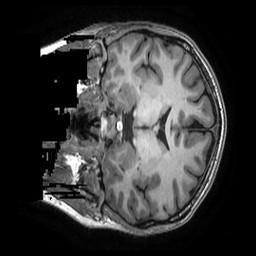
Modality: T1w
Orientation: coronal
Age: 33
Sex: female
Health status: healthy
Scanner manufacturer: ge